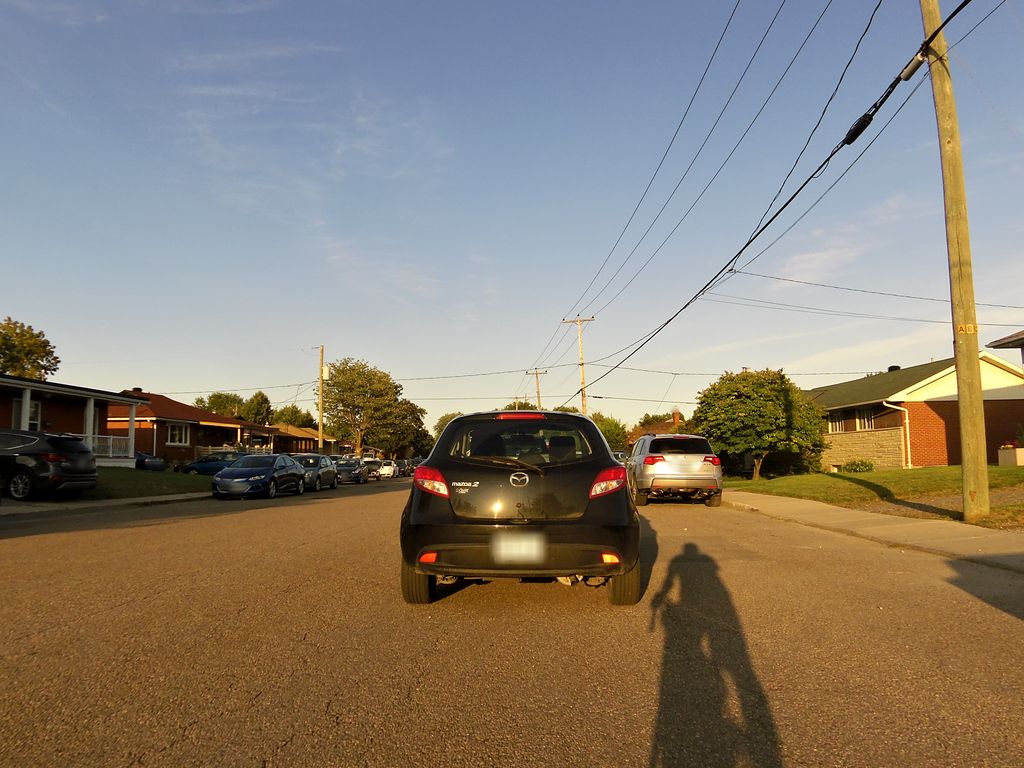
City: ottawa-gatineau